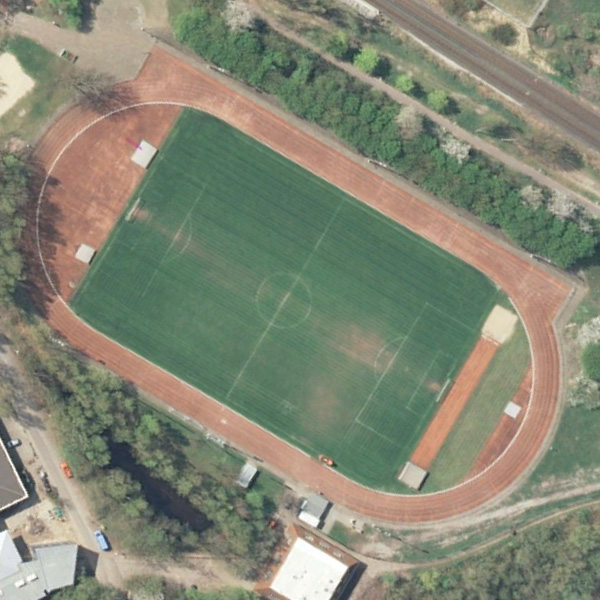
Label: Playground